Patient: sex F, age 72
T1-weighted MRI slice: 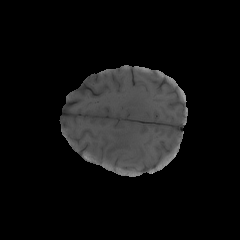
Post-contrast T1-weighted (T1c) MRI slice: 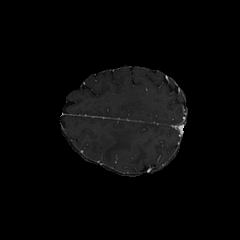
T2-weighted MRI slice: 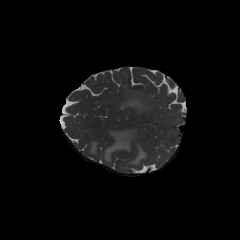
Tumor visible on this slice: yes
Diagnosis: Glioblastoma, IDH-wildtype
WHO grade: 4